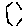
Label: hexagon